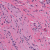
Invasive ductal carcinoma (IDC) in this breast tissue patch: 0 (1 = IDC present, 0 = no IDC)